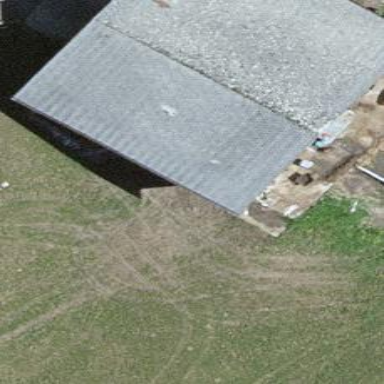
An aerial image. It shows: Rural barn.